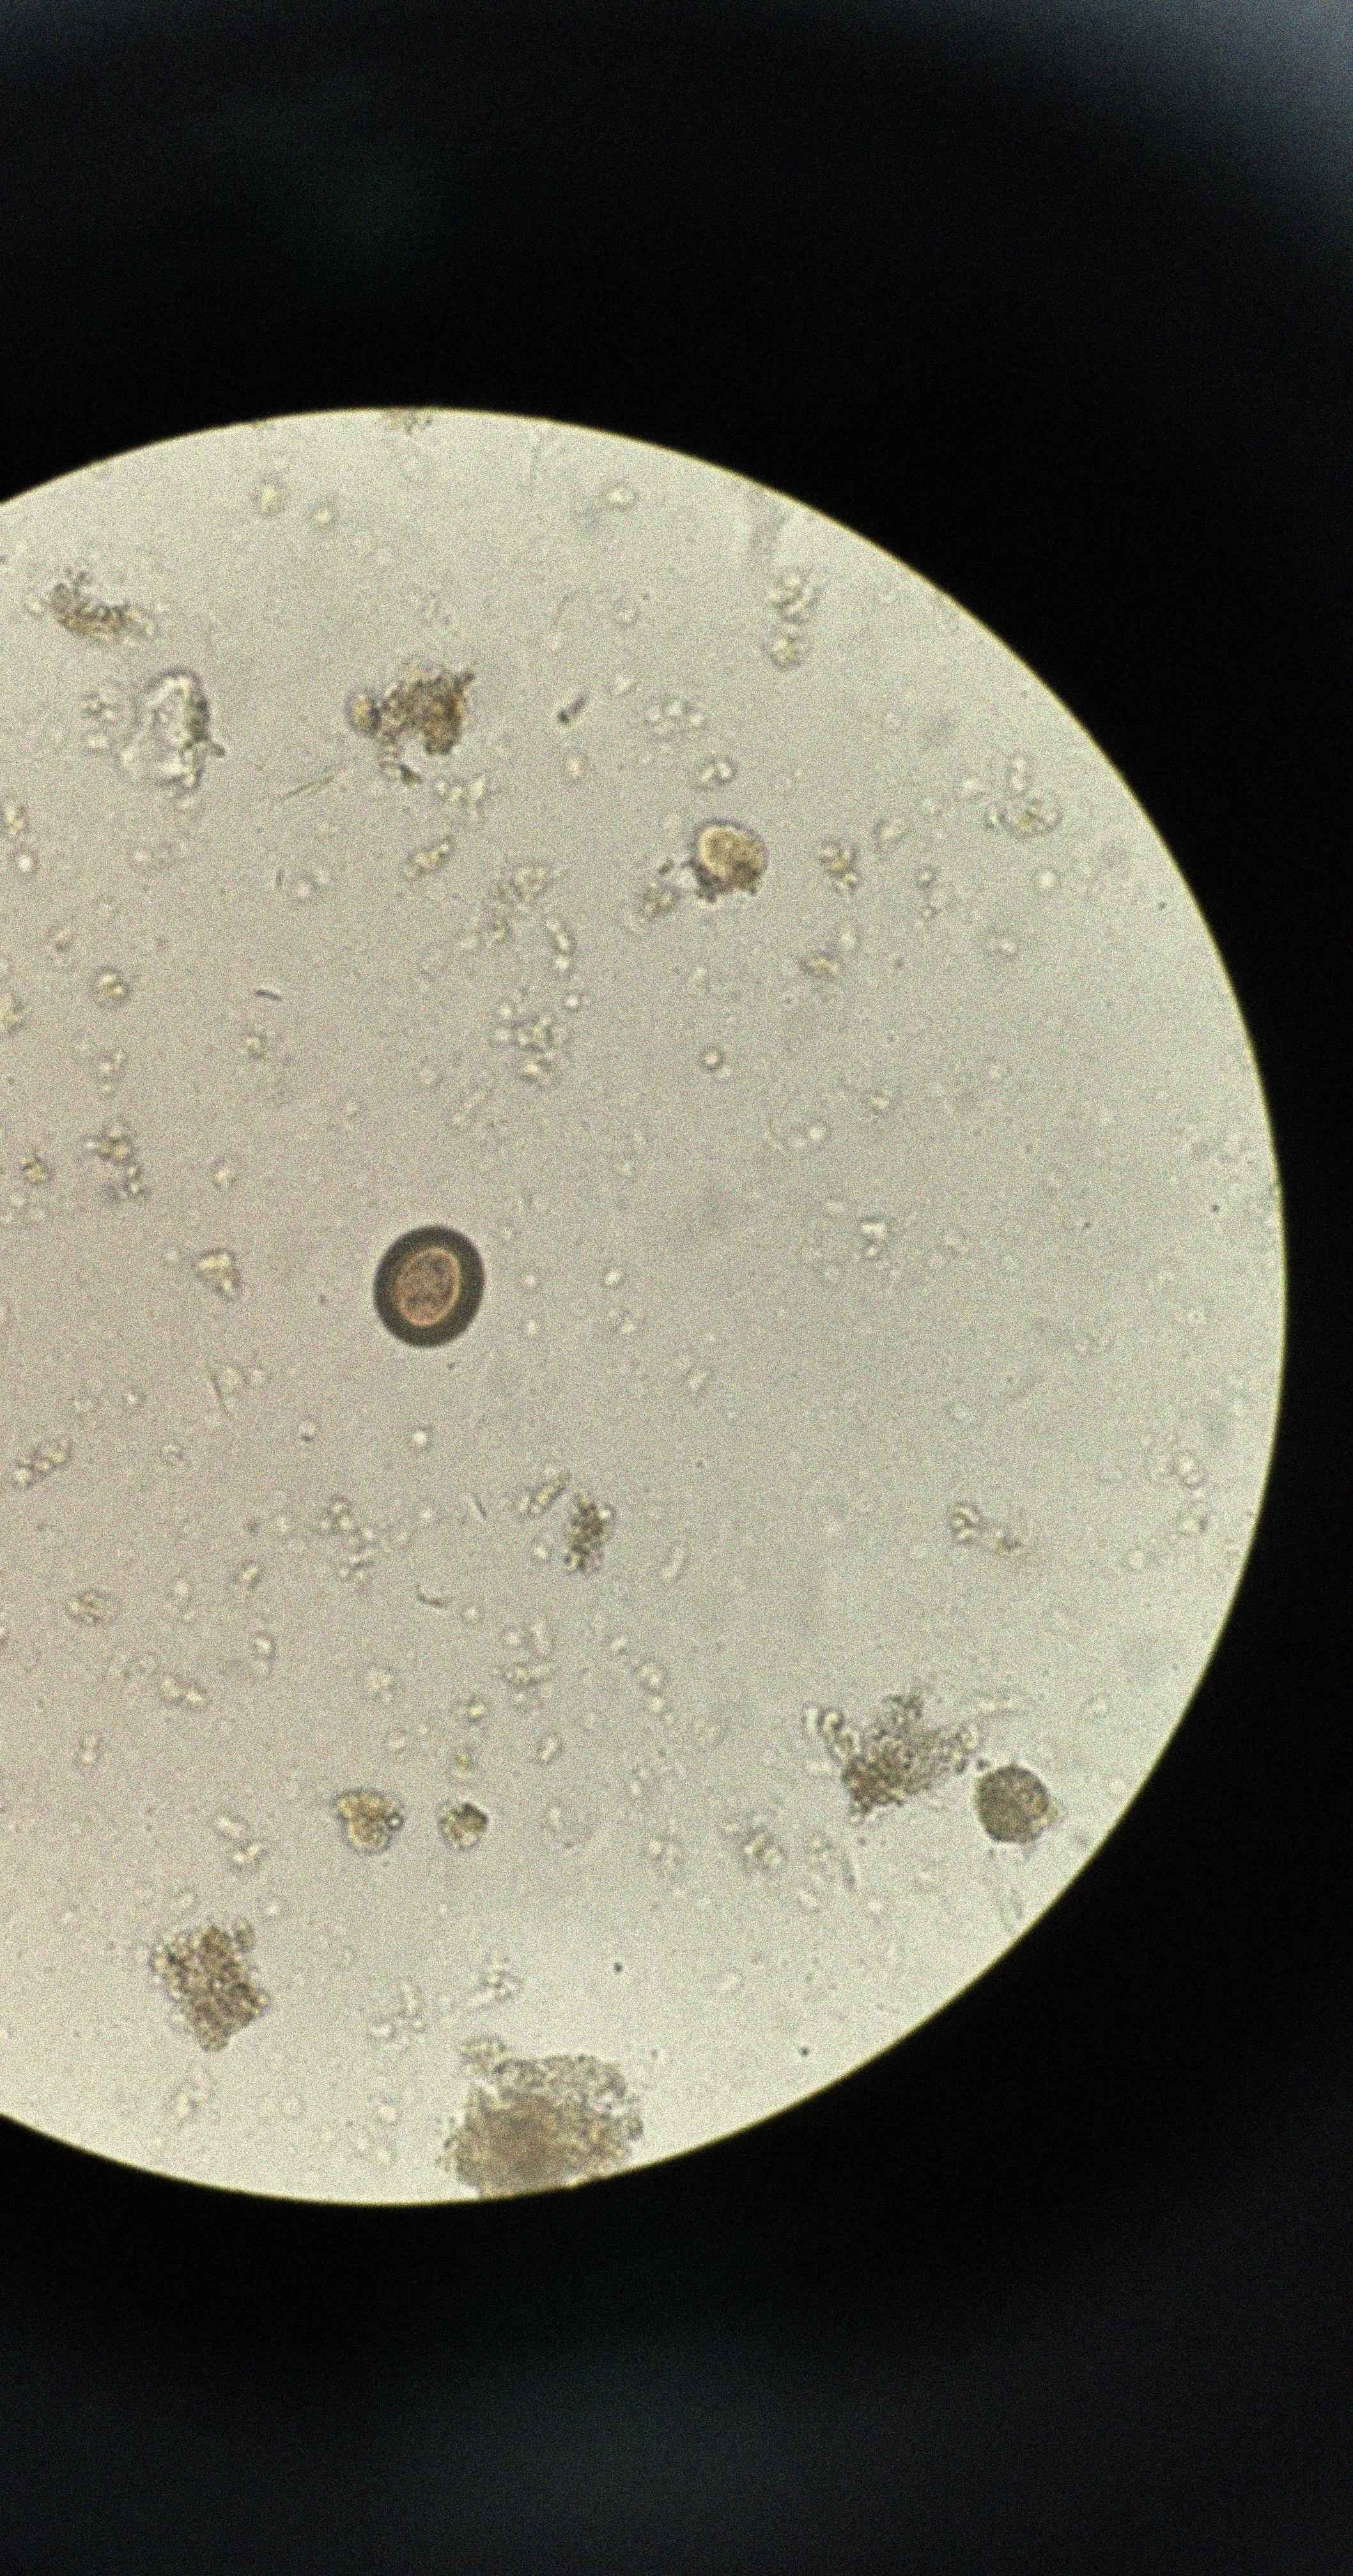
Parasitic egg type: Taenia spp. egg